Field crop: maize
Growth stage: 2
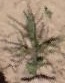
Species: salsola